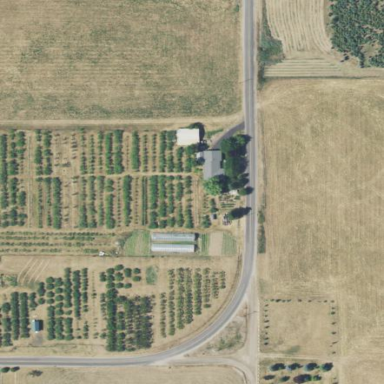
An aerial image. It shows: Orchard.